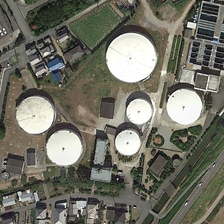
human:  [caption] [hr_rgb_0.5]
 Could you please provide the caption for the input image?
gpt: several white storage tanks are surrounded by some buildings .

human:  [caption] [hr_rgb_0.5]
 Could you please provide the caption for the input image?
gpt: several white storage tanks are surrounded by some buildings .

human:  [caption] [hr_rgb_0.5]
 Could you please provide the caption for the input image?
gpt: several white storage tanks are surrounded by some buildings .

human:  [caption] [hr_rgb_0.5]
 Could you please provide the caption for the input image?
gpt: several white storage tanks are surrounded by some buildings .

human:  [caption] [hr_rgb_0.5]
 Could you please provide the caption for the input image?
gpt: several white storage tanks are surrounded by some buildings .